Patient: sex M, age 62
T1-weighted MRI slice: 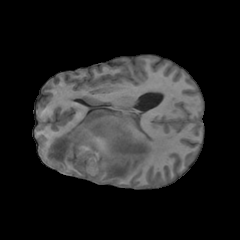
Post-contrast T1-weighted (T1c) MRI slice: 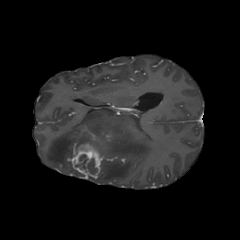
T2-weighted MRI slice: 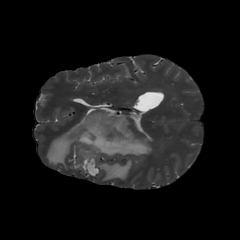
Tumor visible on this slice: yes
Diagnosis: Glioblastoma, IDH-wildtype
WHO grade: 4